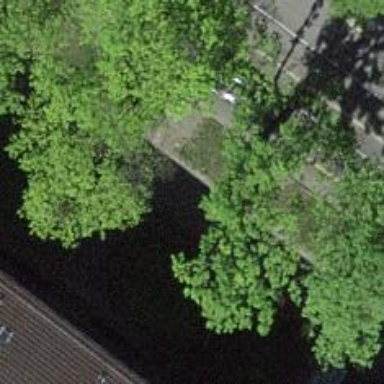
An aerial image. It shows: Avenue of trees.